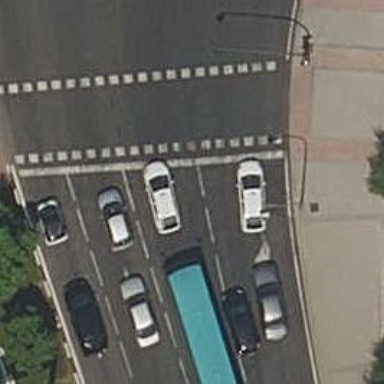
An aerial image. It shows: Road with traffic signals.